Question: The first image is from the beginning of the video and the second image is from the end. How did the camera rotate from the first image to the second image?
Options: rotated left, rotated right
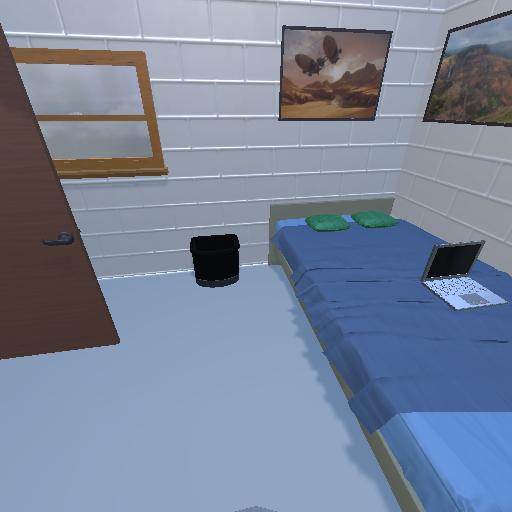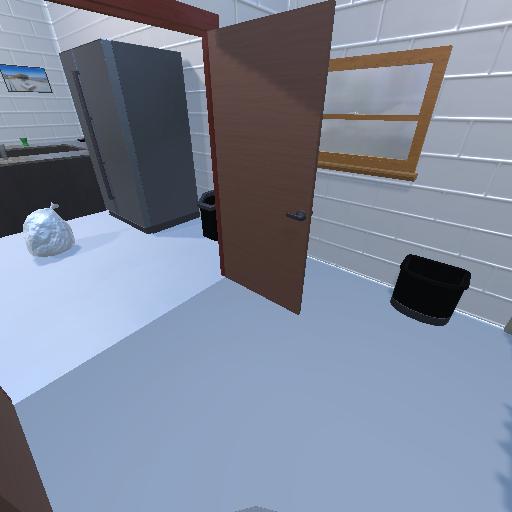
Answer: rotated left